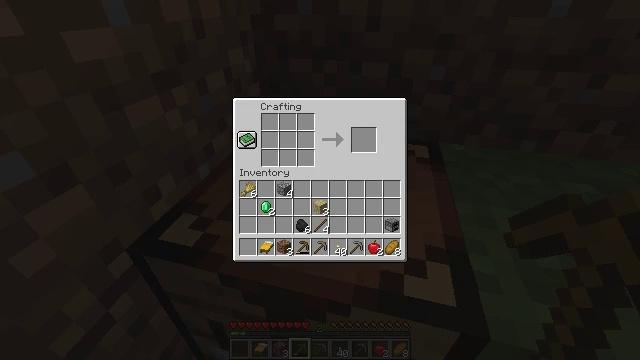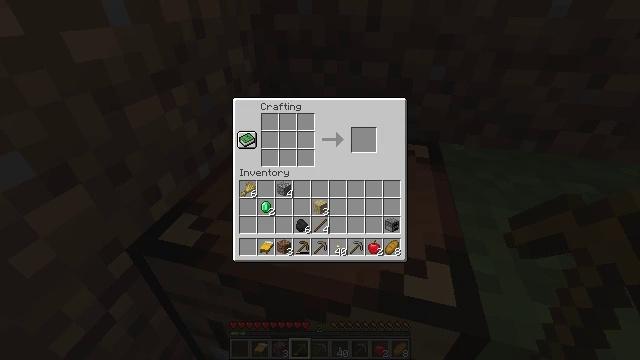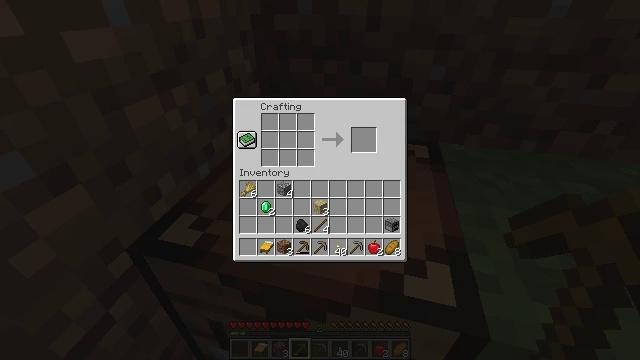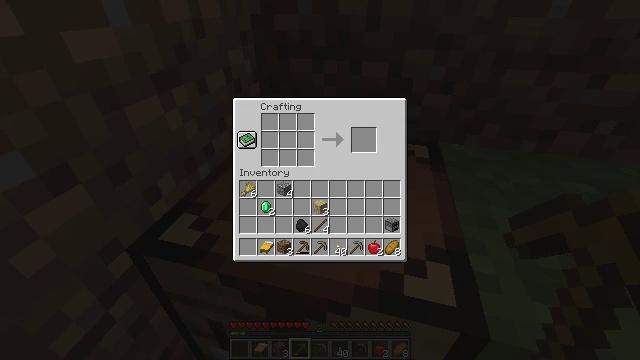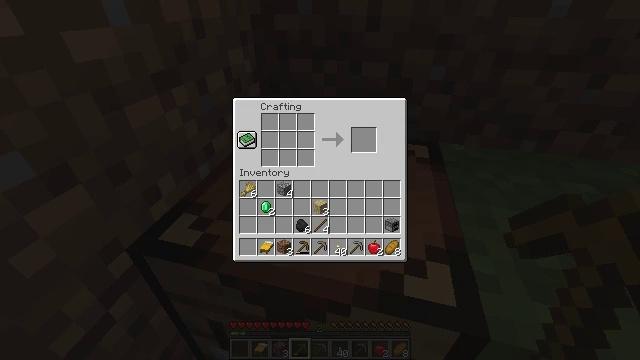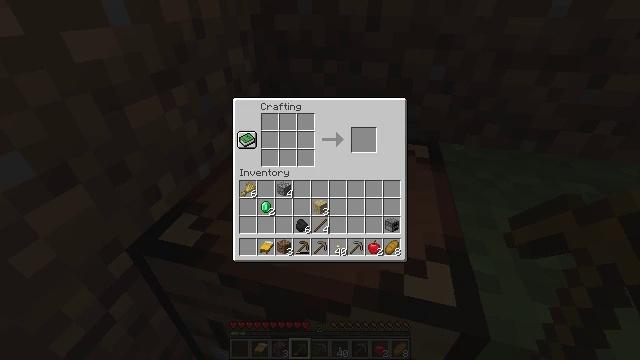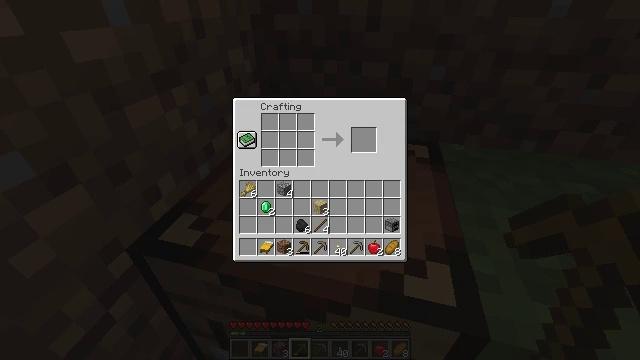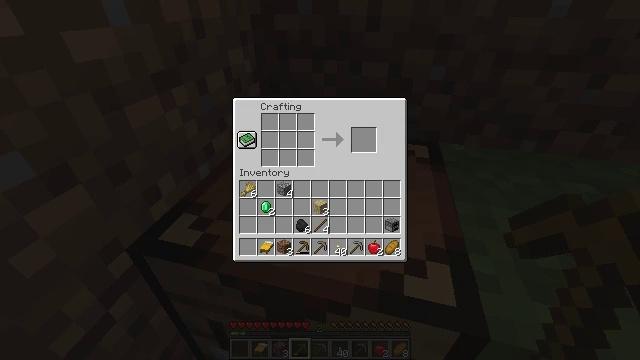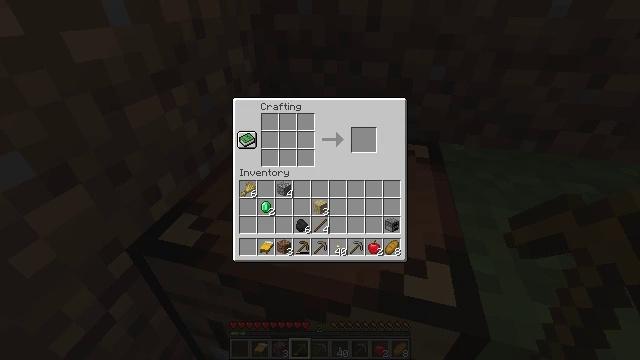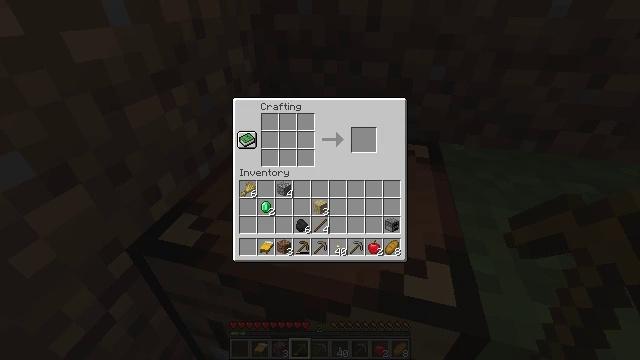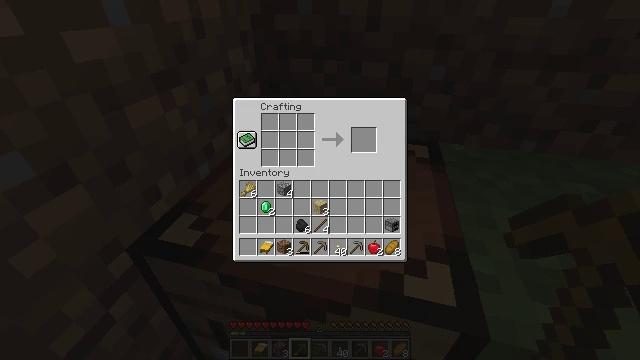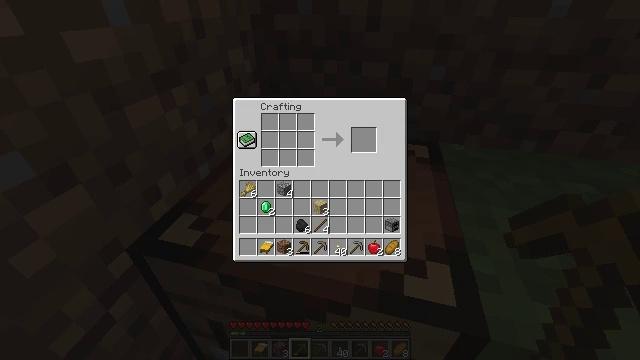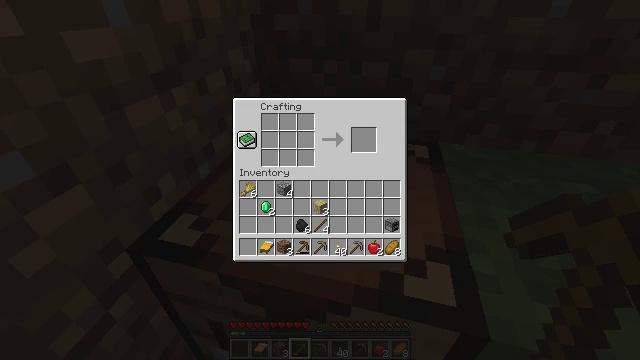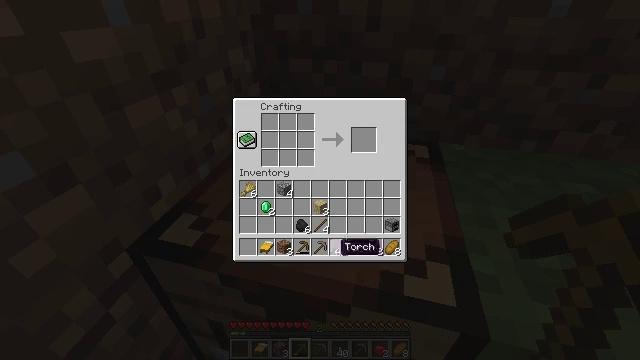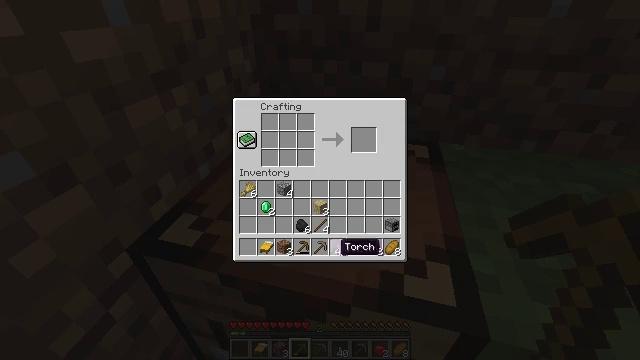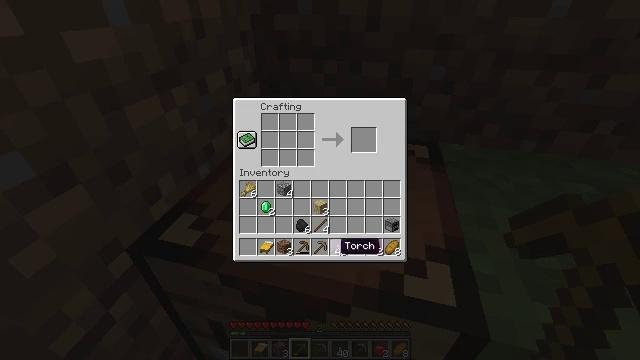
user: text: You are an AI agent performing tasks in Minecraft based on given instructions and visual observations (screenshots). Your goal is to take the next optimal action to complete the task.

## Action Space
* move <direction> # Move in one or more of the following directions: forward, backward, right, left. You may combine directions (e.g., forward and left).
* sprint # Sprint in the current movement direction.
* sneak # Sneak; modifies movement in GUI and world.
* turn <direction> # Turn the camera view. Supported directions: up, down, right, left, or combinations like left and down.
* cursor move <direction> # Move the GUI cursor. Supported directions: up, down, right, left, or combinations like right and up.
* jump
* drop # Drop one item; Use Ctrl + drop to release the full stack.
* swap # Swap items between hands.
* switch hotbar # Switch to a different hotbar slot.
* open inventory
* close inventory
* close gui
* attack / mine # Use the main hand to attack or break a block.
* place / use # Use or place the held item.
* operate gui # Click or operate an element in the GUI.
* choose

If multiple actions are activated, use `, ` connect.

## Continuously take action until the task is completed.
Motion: motion action
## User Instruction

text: Left click on the crafting table
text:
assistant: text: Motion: no_op
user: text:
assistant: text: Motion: no_op
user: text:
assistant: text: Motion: no_op
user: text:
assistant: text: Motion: no_op
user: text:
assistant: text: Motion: no_op
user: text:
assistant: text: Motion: no_op
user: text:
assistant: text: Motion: no_op
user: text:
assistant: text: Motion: no_op
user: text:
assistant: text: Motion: no_op
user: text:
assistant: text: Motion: no_op
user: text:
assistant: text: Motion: no_op
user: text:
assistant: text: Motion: no_op
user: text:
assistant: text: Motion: no_op
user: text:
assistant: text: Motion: no_op
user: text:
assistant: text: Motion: no_op
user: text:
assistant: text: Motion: no_op
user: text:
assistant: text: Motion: no_op
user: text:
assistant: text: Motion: no_op
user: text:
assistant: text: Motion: no_op
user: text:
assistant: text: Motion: no_op
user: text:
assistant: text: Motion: no_op
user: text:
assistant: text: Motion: cursor move right
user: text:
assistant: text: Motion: no_op
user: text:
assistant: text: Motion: no_op
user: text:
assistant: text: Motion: close gui
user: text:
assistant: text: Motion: open inventory
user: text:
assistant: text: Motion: no_op
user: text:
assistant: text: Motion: no_op
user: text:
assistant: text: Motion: turn down
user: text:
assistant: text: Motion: turn down